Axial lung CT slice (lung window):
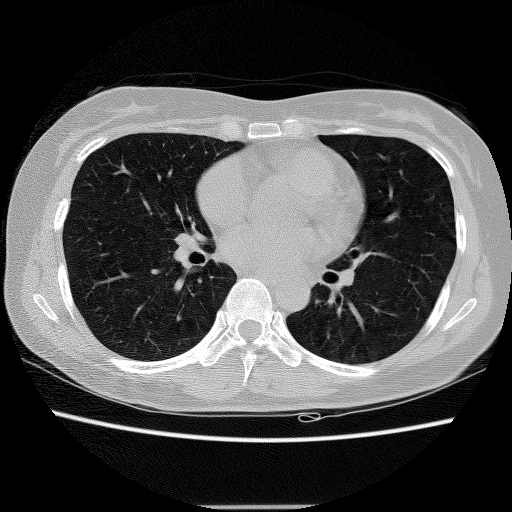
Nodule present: no